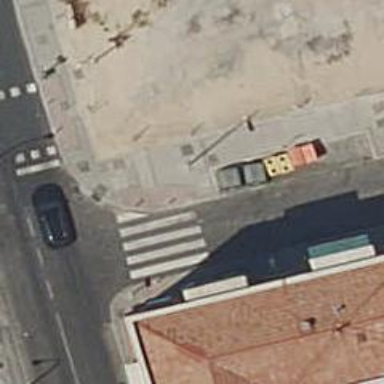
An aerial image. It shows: Marked crossing on footway.